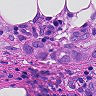
Metastatic tissue present: yes